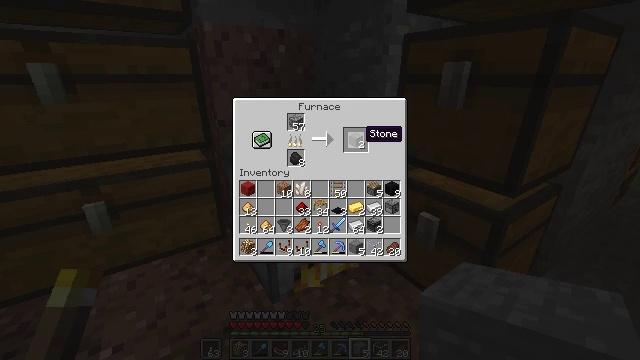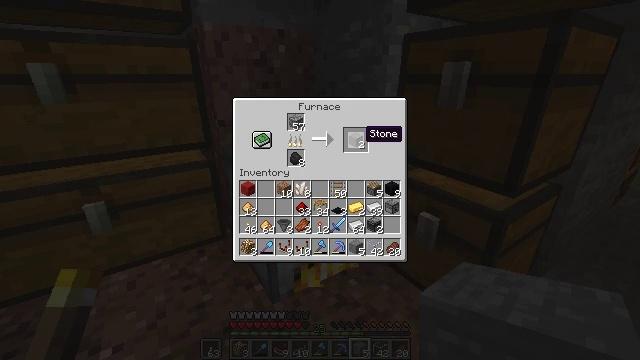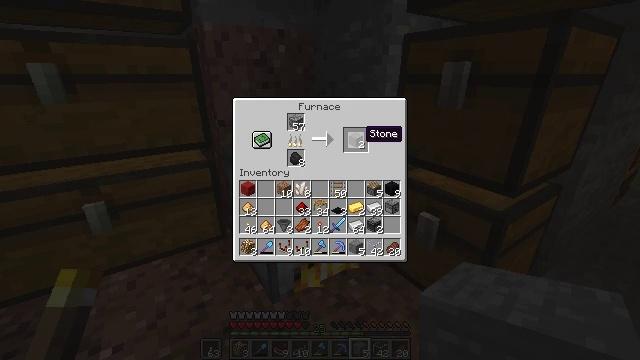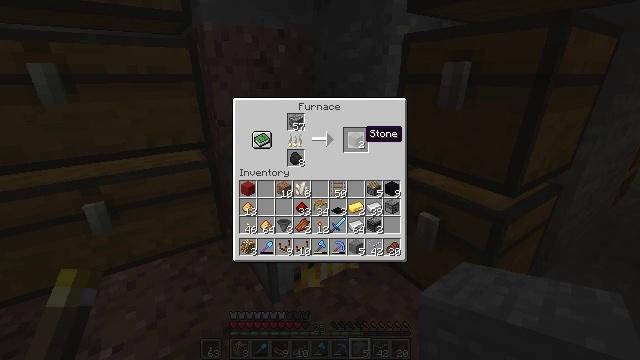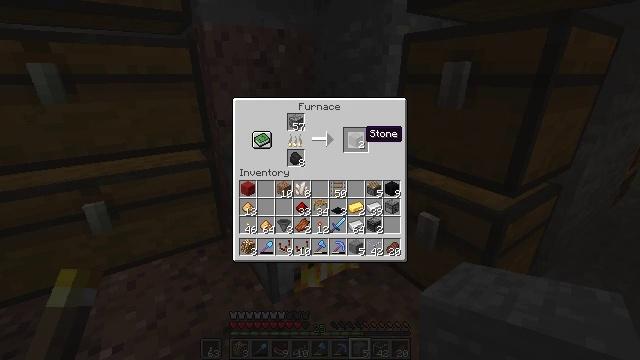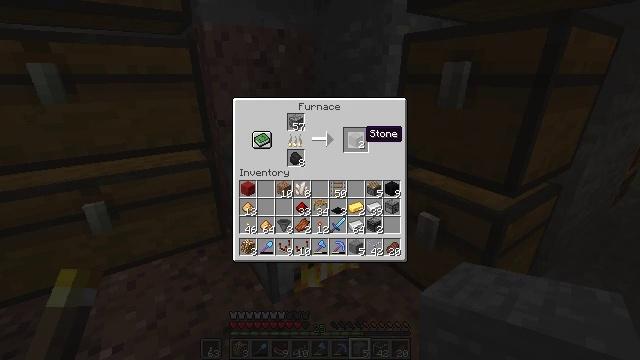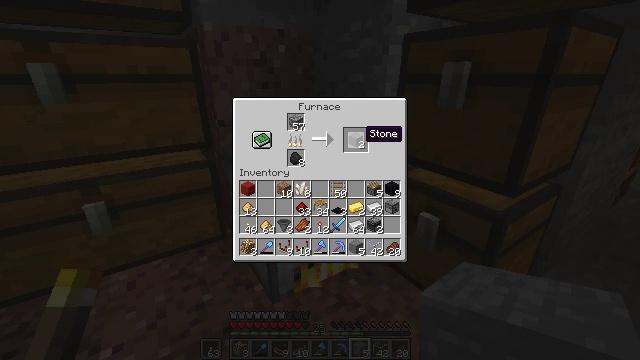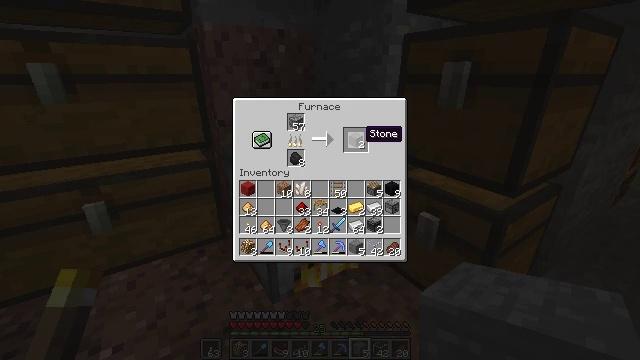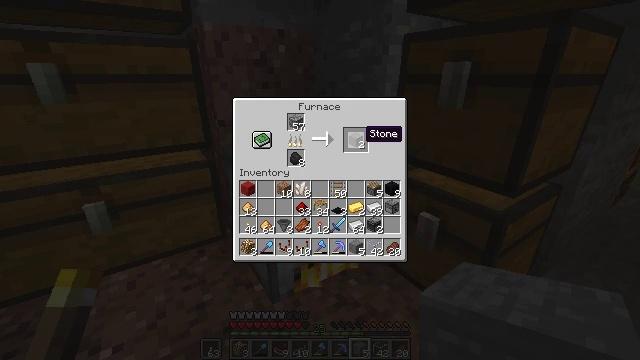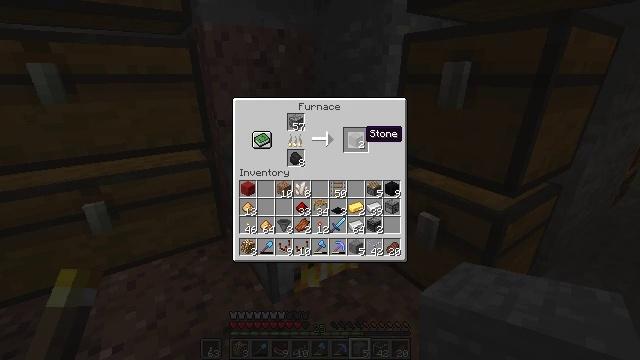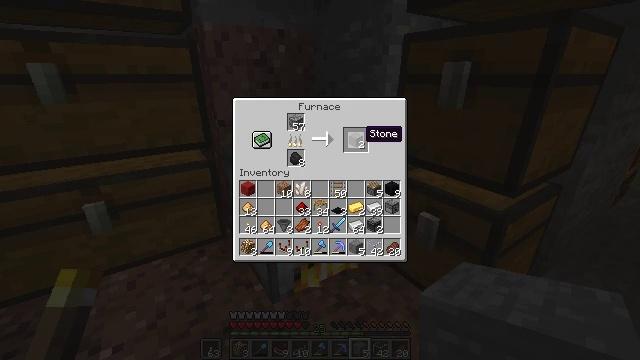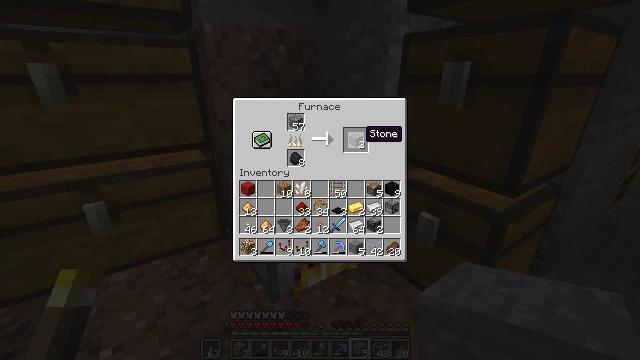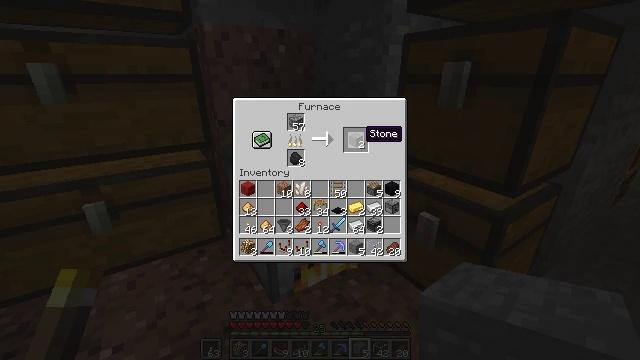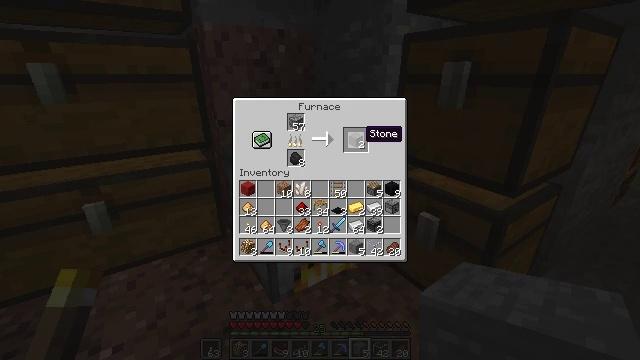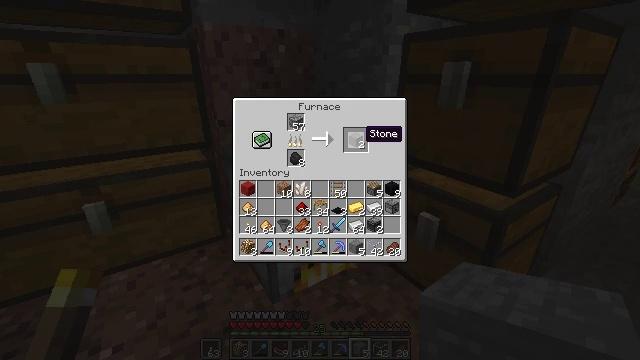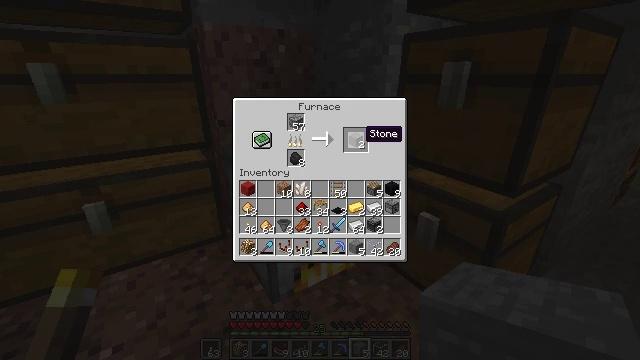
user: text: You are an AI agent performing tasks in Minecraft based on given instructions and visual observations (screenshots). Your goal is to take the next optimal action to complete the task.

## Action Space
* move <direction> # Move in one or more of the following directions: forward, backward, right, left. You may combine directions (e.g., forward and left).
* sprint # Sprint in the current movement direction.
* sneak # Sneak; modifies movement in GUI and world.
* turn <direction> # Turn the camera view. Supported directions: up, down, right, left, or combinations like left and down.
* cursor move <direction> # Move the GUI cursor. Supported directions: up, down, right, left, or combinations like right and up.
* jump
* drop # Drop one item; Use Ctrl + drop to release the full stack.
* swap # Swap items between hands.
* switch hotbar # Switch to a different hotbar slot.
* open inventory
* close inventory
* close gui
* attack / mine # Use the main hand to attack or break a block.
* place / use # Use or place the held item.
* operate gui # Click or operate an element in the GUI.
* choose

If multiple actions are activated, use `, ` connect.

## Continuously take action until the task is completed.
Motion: motion action
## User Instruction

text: Craft a stone.
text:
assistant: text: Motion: no_op
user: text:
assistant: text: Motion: no_op
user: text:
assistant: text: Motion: no_op
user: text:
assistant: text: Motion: no_op
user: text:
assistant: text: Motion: no_op
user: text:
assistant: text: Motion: no_op
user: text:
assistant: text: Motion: no_op
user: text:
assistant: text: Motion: no_op
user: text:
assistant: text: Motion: no_op
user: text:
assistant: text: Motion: no_op
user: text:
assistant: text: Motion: no_op
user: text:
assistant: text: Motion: no_op
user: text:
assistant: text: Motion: no_op
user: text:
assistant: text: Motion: no_op
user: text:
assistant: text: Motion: no_op
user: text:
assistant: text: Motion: no_op
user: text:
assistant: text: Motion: no_op
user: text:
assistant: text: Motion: no_op
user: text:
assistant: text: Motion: no_op
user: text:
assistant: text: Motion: no_op
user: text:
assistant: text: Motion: no_op
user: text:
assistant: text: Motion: no_op
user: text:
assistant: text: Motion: no_op
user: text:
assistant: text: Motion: no_op
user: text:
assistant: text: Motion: no_op
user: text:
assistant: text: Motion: no_op
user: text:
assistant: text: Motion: no_op
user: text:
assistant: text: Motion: no_op
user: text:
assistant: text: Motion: no_op
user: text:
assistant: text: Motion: no_op